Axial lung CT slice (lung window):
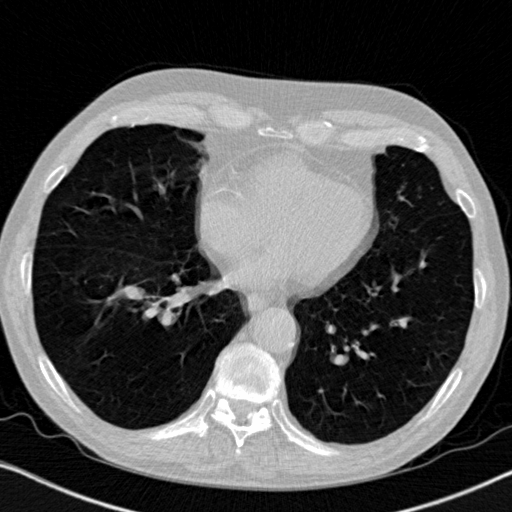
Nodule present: no